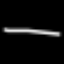
Label: line